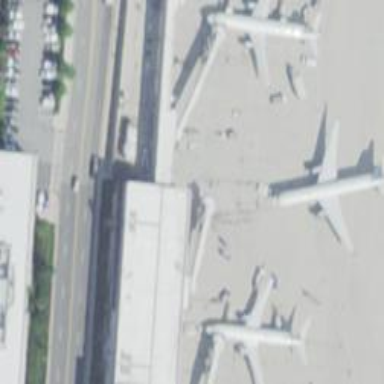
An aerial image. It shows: Airport gate.